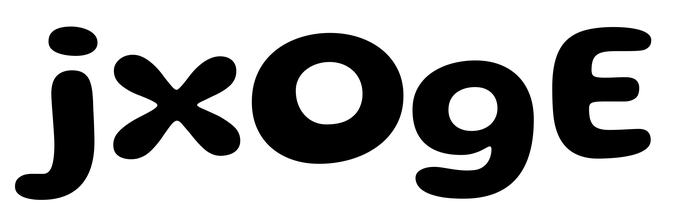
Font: Gluten_SemiBold